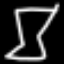
Label: hourglass